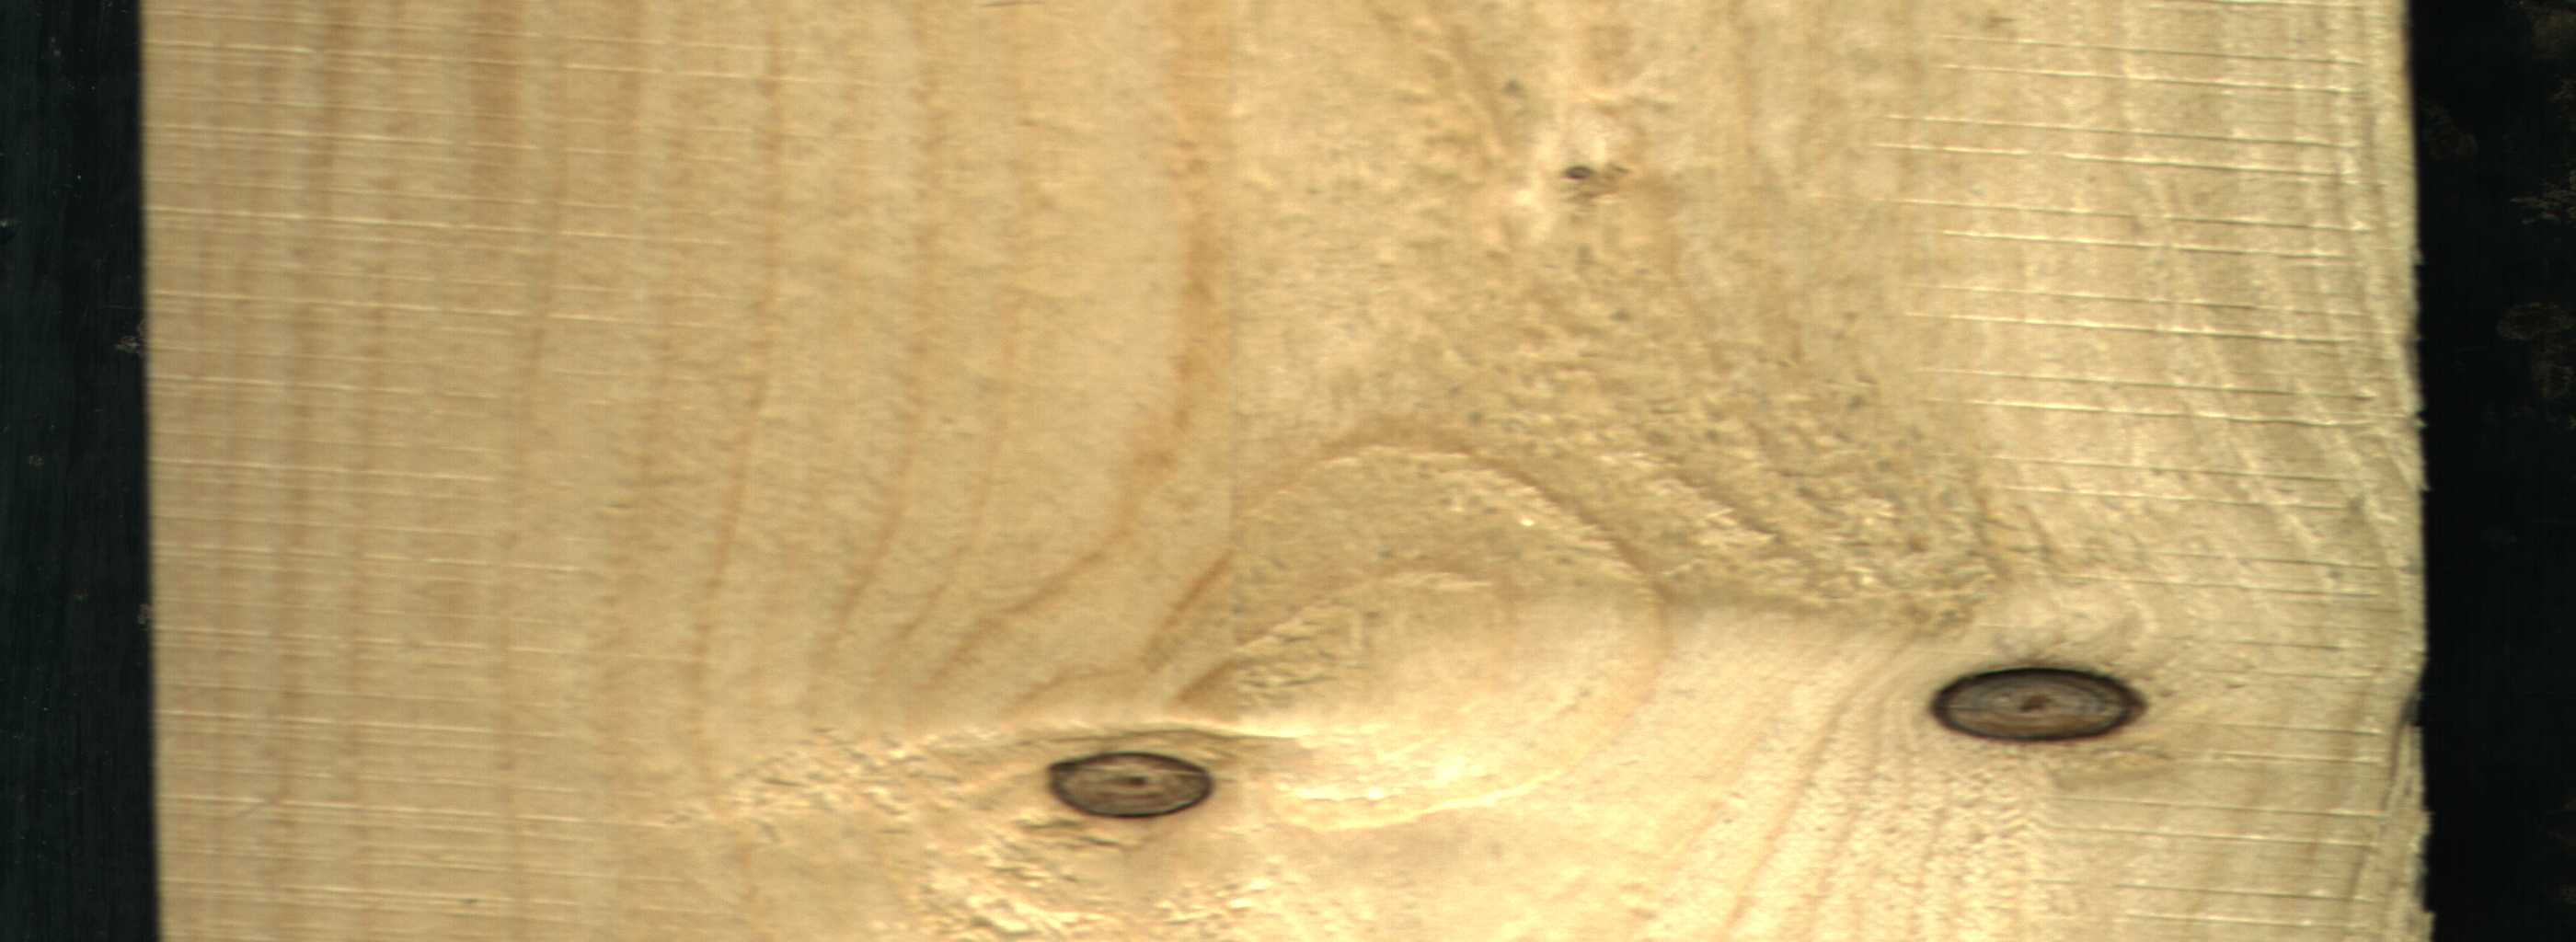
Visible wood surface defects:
Dead_Knot
Dead_Knot